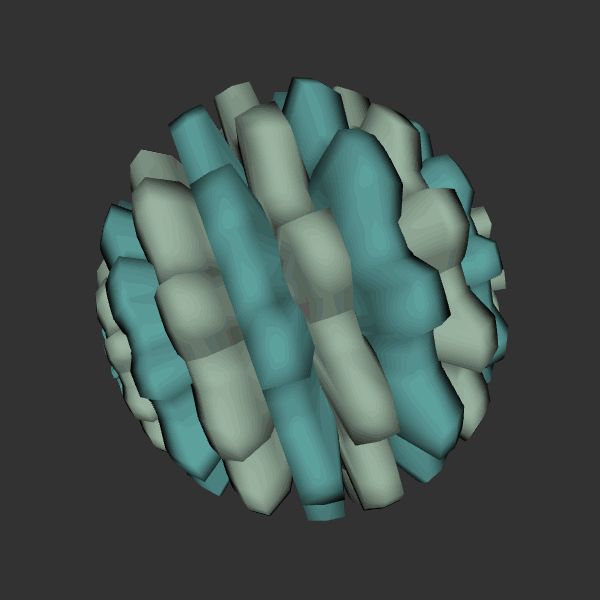
Background: dark